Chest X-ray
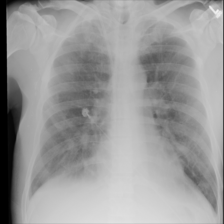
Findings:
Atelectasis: negative
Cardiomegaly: negative
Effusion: negative
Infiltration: negative
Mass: negative
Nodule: negative
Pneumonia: negative
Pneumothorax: negative
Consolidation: negative
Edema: negative
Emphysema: negative
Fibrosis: negative
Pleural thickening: negative
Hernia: negative